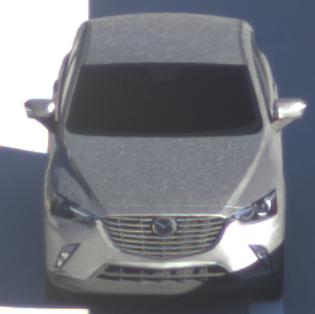
Make: Mazda
Model: CX-3 SKYACTIV-G 120
Detailed model: CX-3 (DK)
Model produced from: 2015/06
Model produced until: 2018/06
Doors: 5
Color: gray
Road condition: dry road
Daytime: sunrise or sunset
Contrast: medium contrast